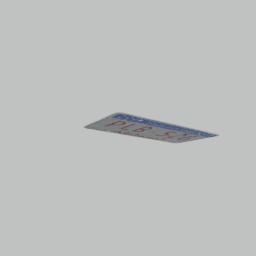
Label: mechanical